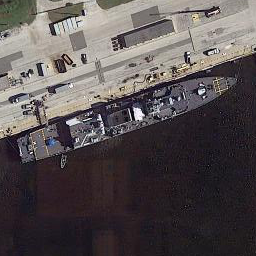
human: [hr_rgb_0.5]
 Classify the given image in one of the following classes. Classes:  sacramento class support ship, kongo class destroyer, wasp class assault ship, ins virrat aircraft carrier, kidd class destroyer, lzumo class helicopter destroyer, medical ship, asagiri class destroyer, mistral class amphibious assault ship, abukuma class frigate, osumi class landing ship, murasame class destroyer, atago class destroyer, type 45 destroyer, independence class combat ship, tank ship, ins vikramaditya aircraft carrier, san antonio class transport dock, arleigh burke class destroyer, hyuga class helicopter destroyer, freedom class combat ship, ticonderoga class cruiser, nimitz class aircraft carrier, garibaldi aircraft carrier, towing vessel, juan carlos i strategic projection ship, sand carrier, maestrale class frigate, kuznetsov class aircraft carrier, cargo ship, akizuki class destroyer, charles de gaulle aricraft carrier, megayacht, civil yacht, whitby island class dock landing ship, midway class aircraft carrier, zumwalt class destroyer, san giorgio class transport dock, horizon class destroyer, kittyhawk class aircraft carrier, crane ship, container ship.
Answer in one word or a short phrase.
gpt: Arleigh Burke class destroyer